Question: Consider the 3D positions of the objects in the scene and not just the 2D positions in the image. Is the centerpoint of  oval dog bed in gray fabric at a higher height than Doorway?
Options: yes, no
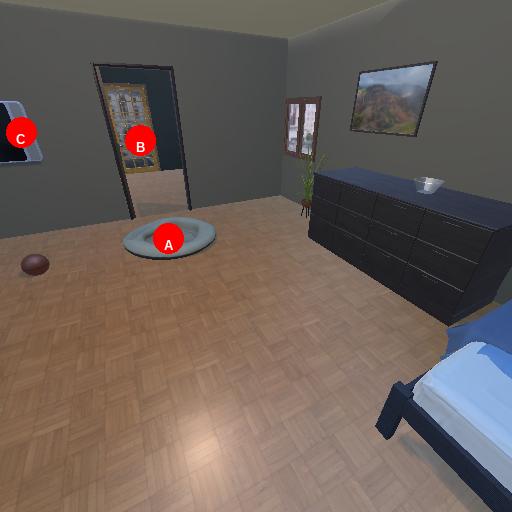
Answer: yes